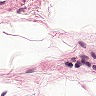
Metastatic tissue present: no